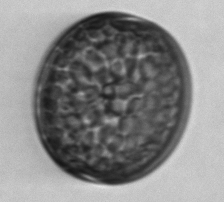
Label: Coscinodiscus